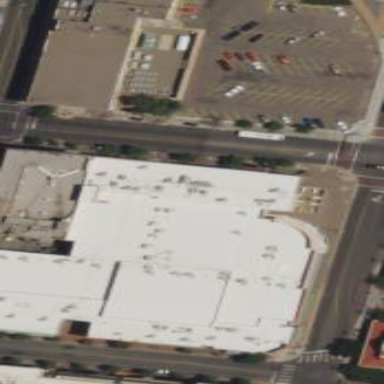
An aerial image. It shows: Part of building.